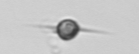
Label: Acanthoica_quattrospina